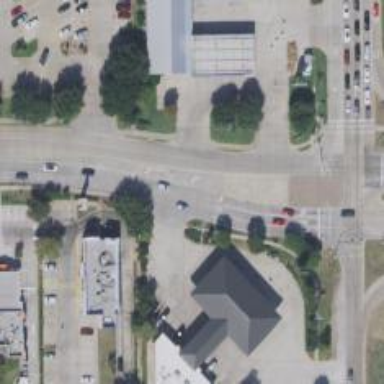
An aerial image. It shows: Secondary road with separate sidewalks.